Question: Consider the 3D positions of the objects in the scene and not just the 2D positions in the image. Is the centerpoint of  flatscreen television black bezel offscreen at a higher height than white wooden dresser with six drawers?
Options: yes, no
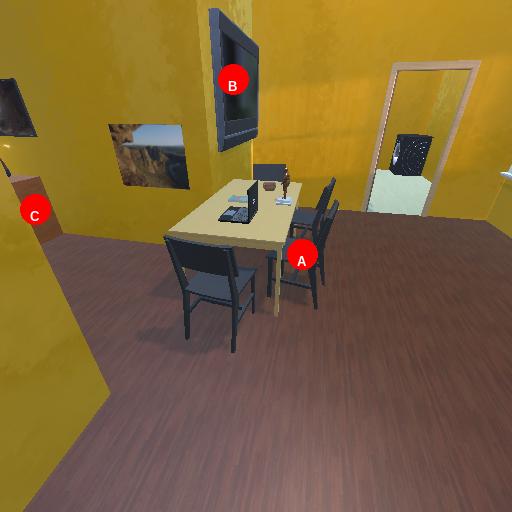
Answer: yes